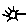
Label: sun